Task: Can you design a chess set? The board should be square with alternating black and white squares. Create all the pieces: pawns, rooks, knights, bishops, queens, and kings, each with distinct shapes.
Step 1829:
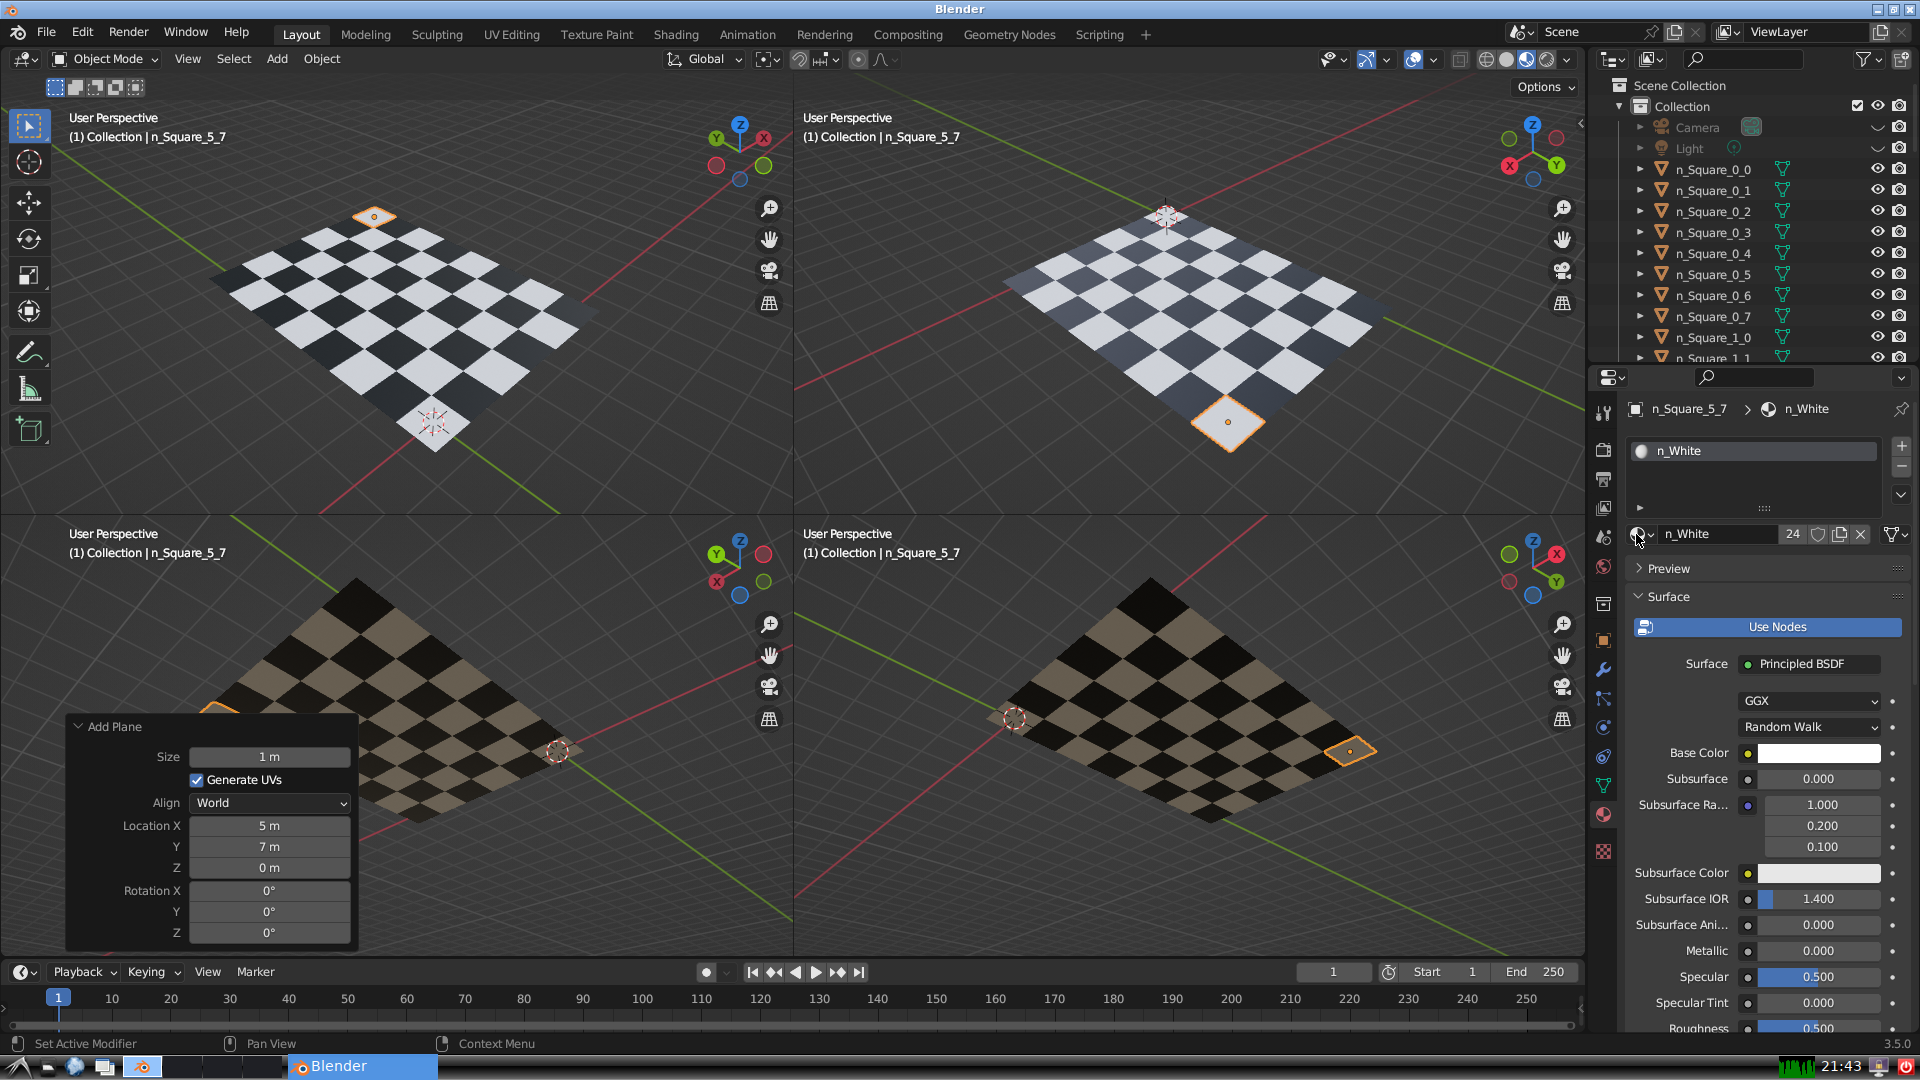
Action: {"mouse_move": [278, 58]}